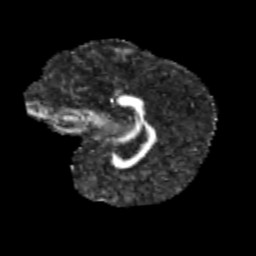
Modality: FA
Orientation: sagittal
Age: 12
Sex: female
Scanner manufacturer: siemens
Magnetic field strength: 3 T
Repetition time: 3.8 s
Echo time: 0.07 s